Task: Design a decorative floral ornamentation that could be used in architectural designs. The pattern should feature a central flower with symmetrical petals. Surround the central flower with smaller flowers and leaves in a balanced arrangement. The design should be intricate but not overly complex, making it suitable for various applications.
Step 1585:
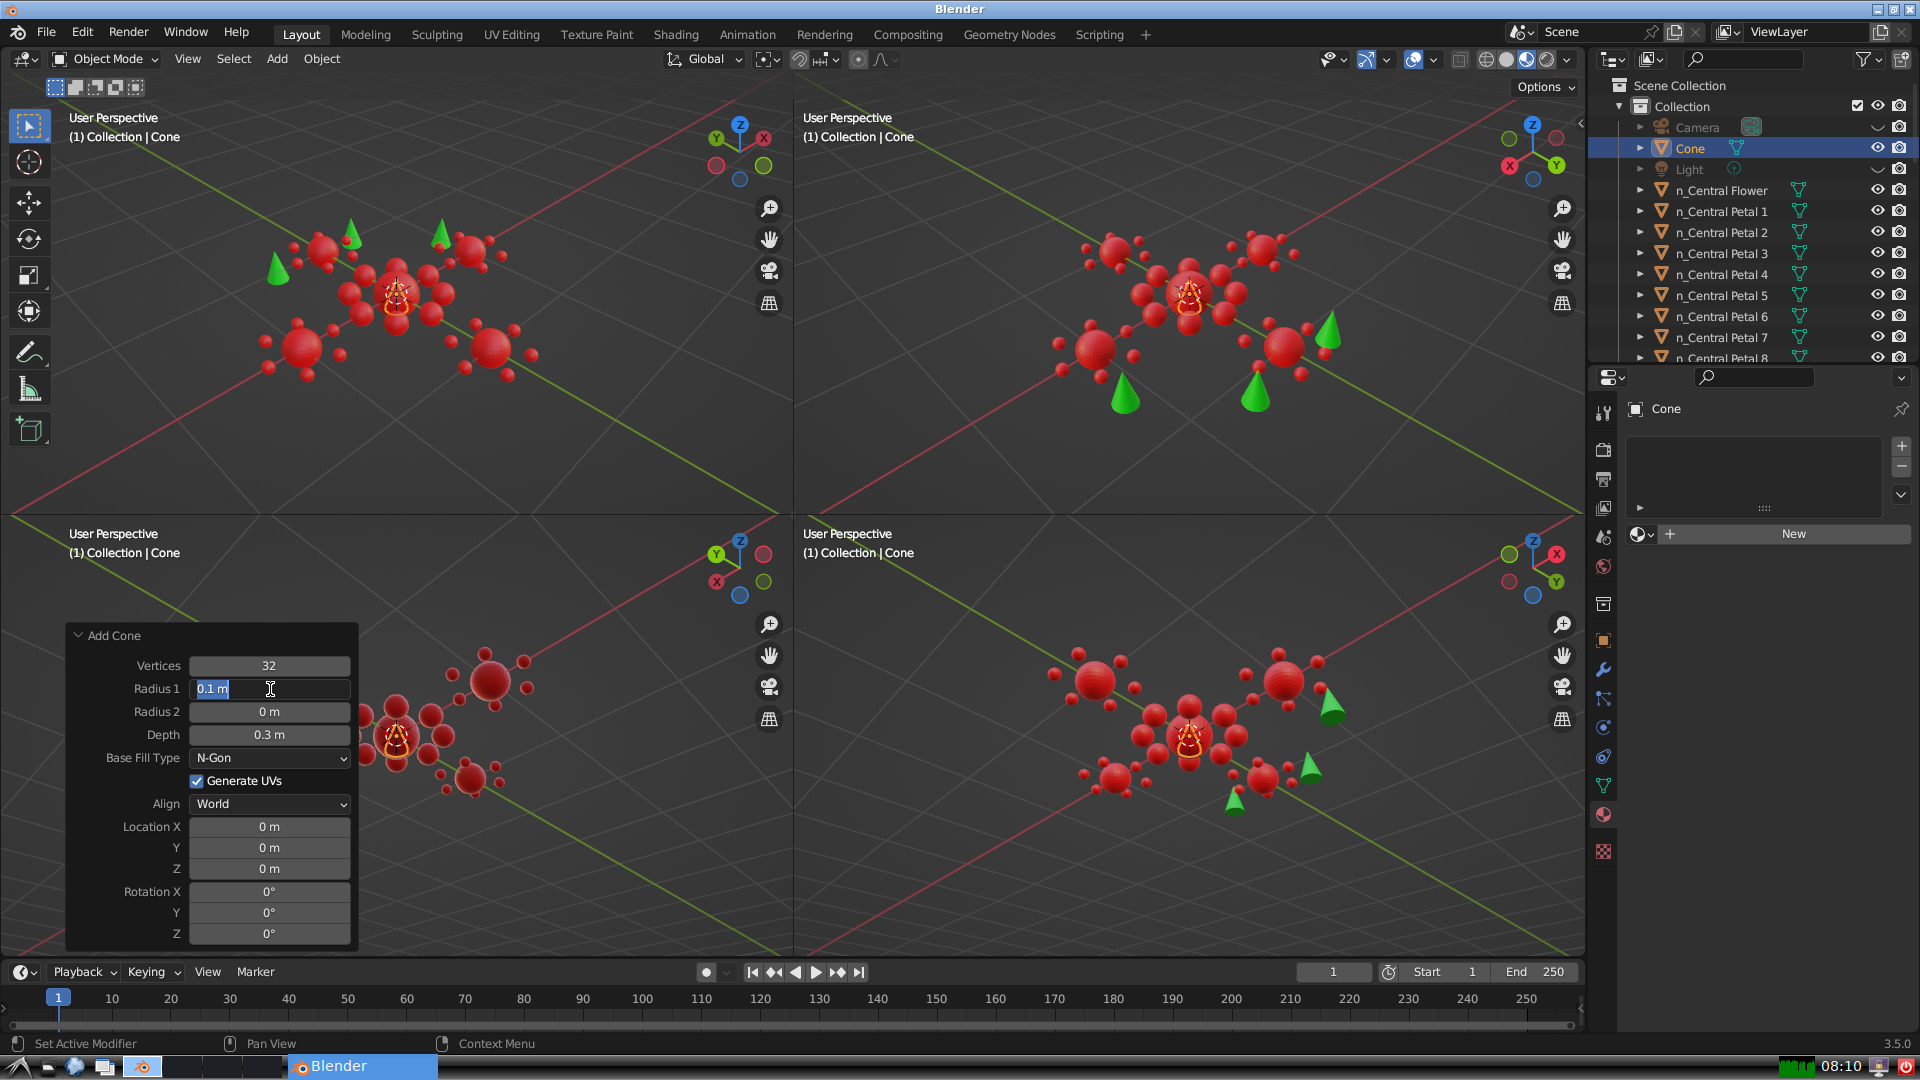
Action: input_text: 0.1